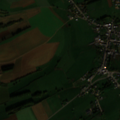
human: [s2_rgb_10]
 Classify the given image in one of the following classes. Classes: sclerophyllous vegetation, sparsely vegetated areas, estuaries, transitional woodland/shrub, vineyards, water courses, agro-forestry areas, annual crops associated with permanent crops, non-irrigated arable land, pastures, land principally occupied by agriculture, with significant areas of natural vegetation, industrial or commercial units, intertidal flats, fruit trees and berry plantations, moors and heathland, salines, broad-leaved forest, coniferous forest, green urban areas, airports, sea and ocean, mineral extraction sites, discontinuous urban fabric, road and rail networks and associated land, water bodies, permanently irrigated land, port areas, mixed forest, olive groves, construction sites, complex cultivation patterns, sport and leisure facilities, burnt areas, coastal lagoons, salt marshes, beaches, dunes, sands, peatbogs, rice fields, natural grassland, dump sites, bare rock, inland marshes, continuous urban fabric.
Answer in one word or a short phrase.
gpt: discontinuous urban fabric, non-irrigated arable land, pastures, complex cultivation patterns